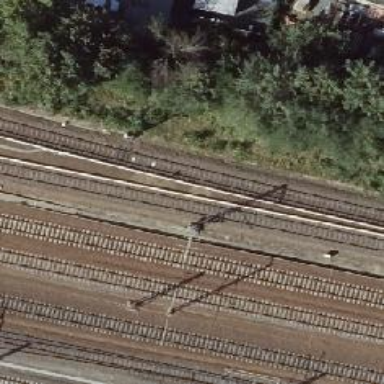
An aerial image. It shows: Railway signal.